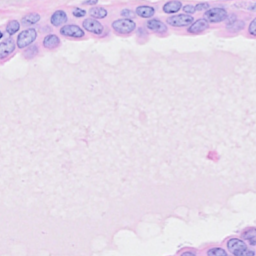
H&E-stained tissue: Breast